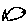
Label: fish